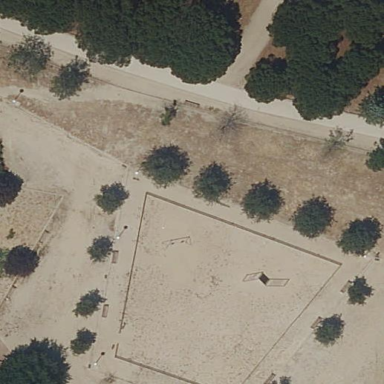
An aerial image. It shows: Playground area for leisure activities on the land.